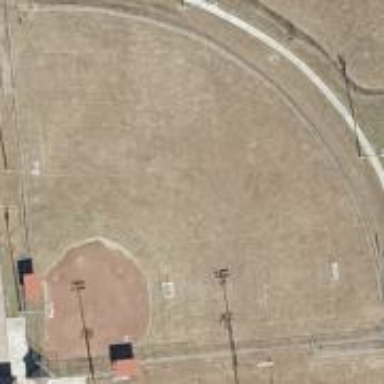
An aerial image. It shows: Baseball pitch for leisure land activities.